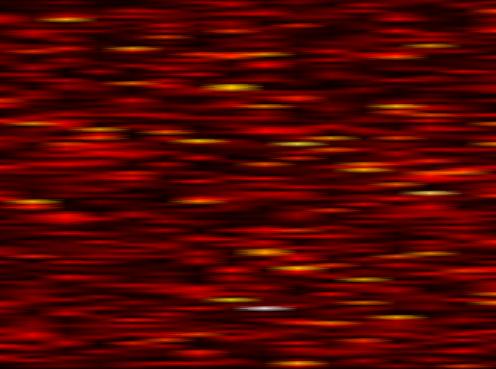
Label: FOFDM